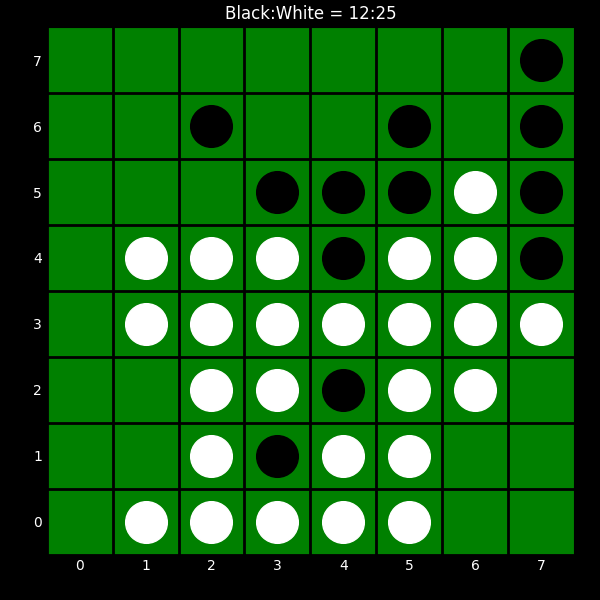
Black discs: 12
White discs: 25